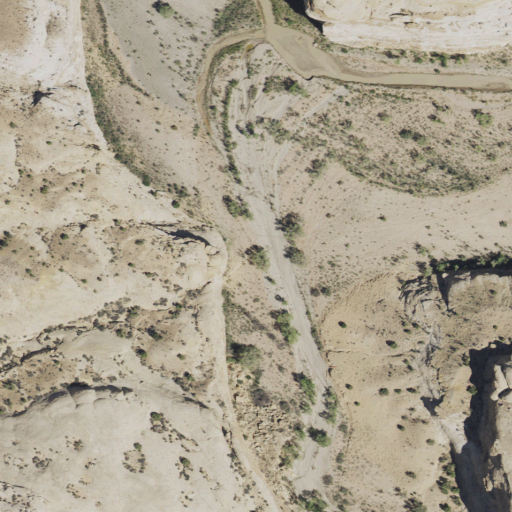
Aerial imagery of valley in Utah named Willow Springs Wash containing shrub and barren land